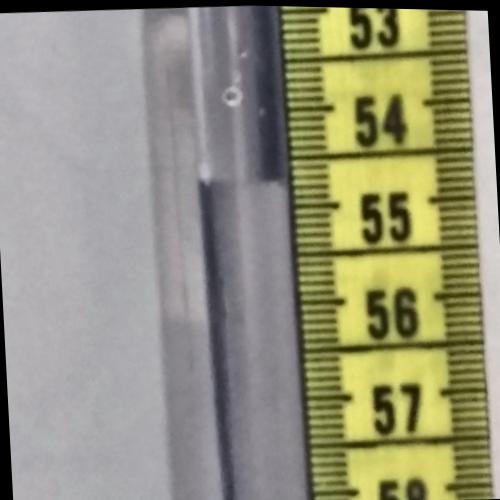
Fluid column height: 54.7 cm